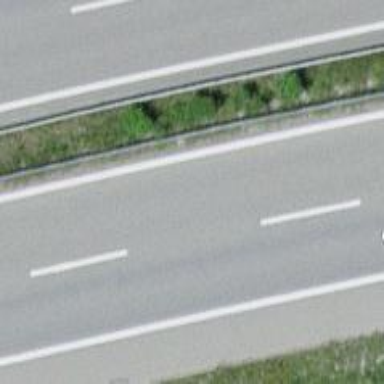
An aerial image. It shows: Asphalt motorway.